Question: I'm trying to scrape the items from <URL>.
Items are: Brand, Model and Price. Because of the complexity of the page structure, spider is using 2 xpath selectors.
Brand and Model items are from one xpath, price is from the different xpath. I'm using '( | )' operator as @har07 suggested. Xpaths were tested individually for each item and they were working and extracting the needed items correctly. However, after joining the 2 xpaths, price item started parsing additional items, like commas and prices aren't matched with Brand/Model items, when outputting to csv.
This is how the parse fragment of the spider looks:
'''
def parse(self, response):
sel = Selector(response)
titles = sel.xpath('//table[@border="0"]//td[@class="compact"] | //table[@border="0"]//td[@class="cl-price-cont"]//span[4]')
items = []
for t in titles:
item = AltaItem()
item["brand"] = t.xpath('div[@class="cl-prod-name"]/a/text()').re('^([\w\-]+)')
item["model"] = t.xpath('div[@class="cl-prod-name"]/a/text()').re('\s+(.*)$')
item["price"] = t.xpath('text()').extract()
items.append(item)
return(items)
'''
and that's what csv looks after scraping:

any suggestions how to fix this?
Thank you.
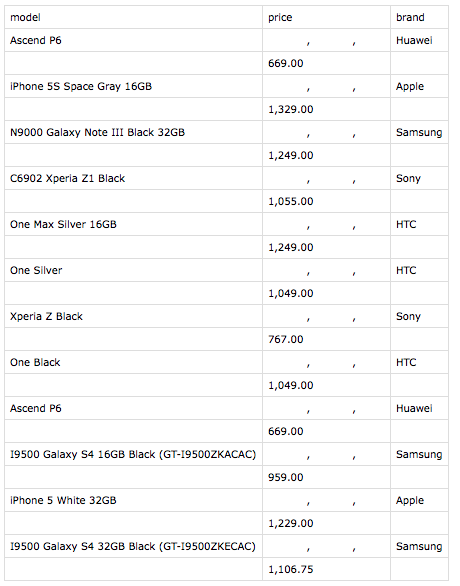
Answer: Basically, the issue is being caused by your 'titles' xpath. The xpath goes down too deeply, to the point where you need to use join two xpaths in order to be able to scrape the brand/model field and the price field.
Modifying the 'titles' xpath to a single xpath includes both of the repeating elements for brand/model and price (and subsequently changing the brand, model and price xpaths) means that you no longer get mismatches where the brand and model are in one item, and the price is in the next item.
'''
def parse(self, response):
sel = Selector(response)
titles = sel.xpath('//table[@class="table products cl"]//tr[@valign="middle"]')
items = []
for t in titles:
item = AltaItem()
item["brand"] = t.xpath('td[@class="compact"]/div[@class="cl-prod-name"]/a/text()').re('^([\w\-]+)')
item["model"] = t.xpath('td[@class="compact"]/div[@class="cl-prod-name"]/a/text()').re('\s+(.*)$')
item["price"] = t.xpath('td[@class="cl-price-cont"]//span[4]/text()').extract()
items.append(item)
return(items)
'''